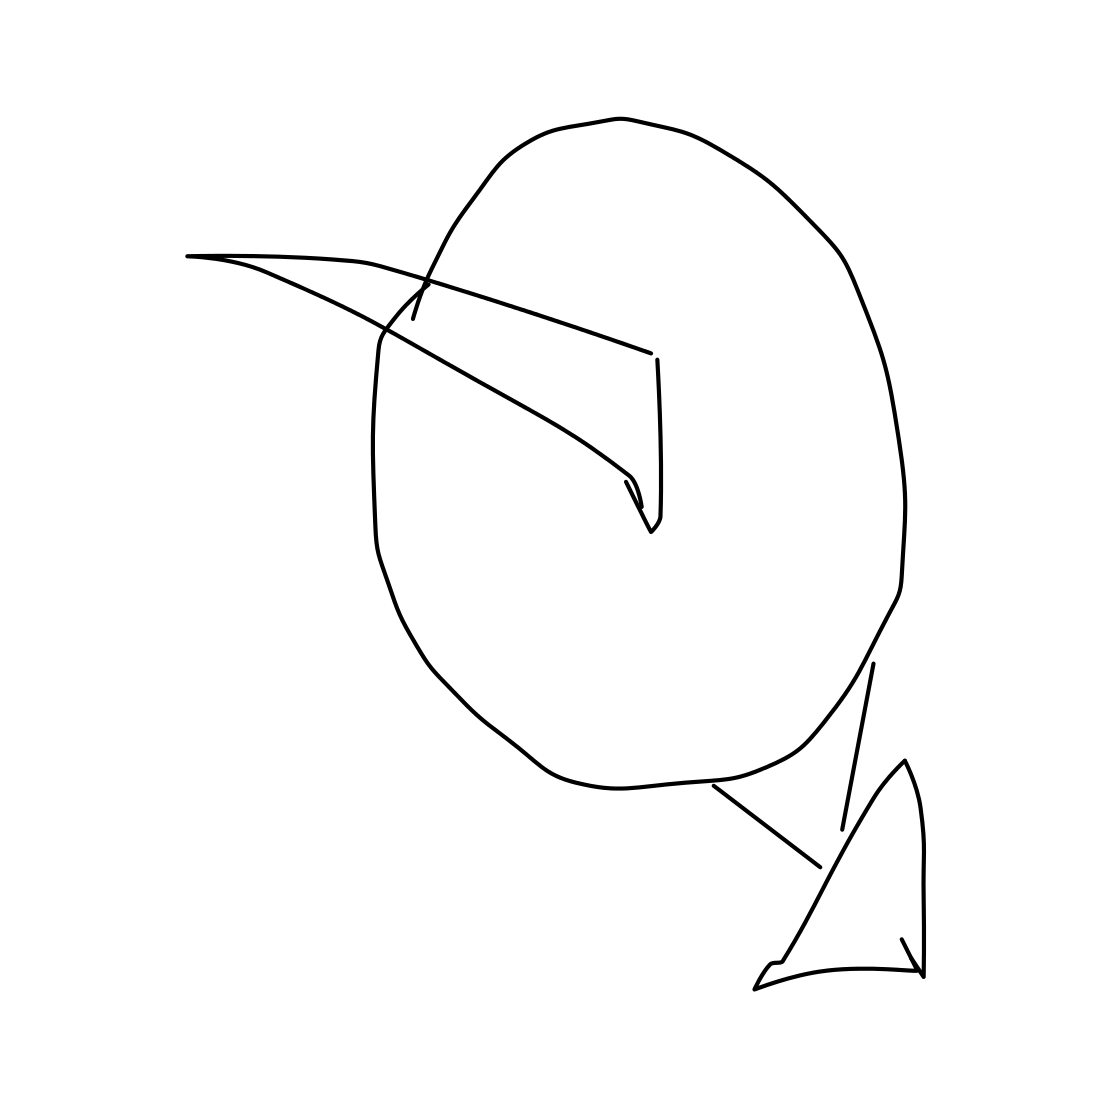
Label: satellite dish